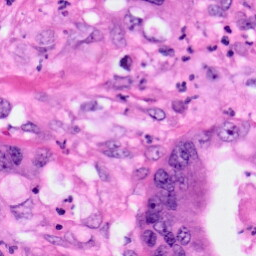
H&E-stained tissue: Pancreatic